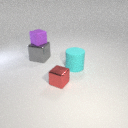
large cyan rubber cylinder to the right of small red metal cube